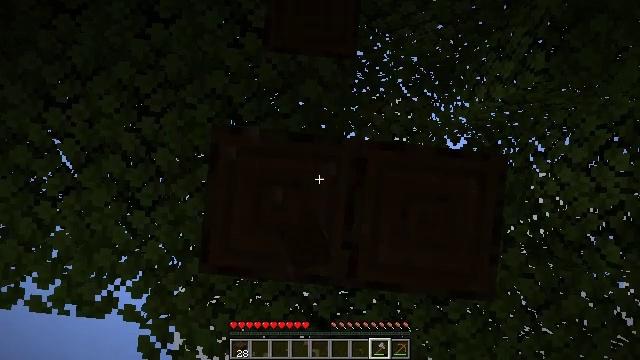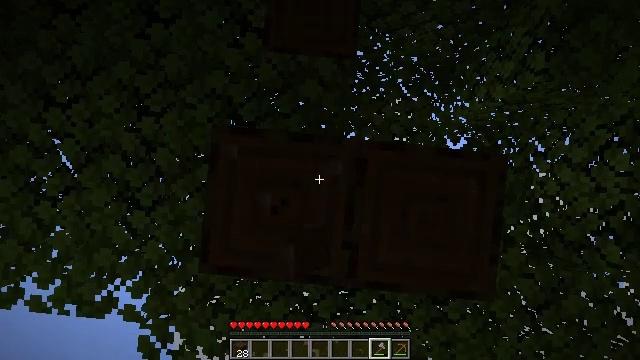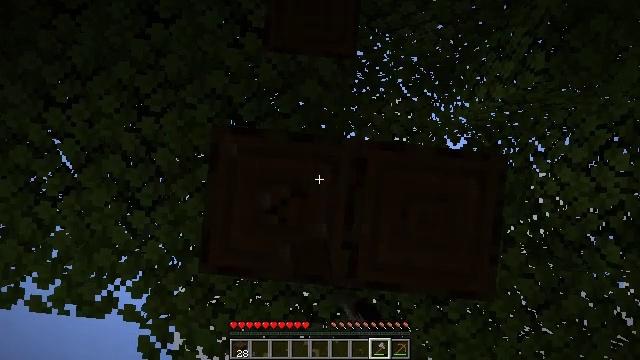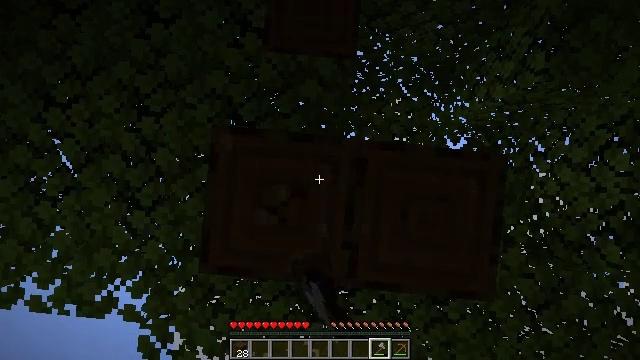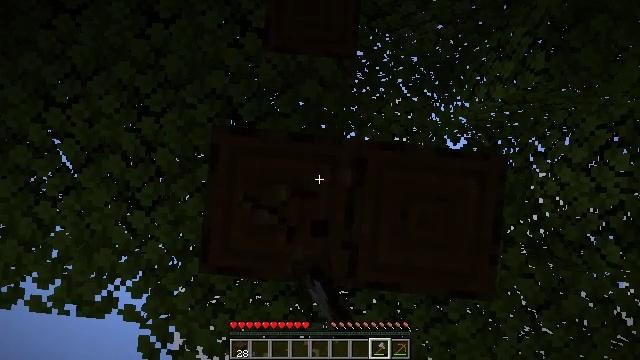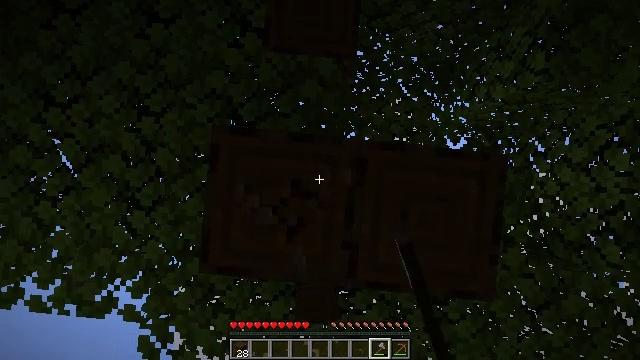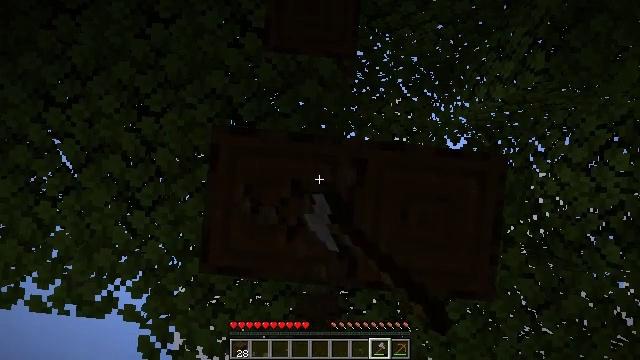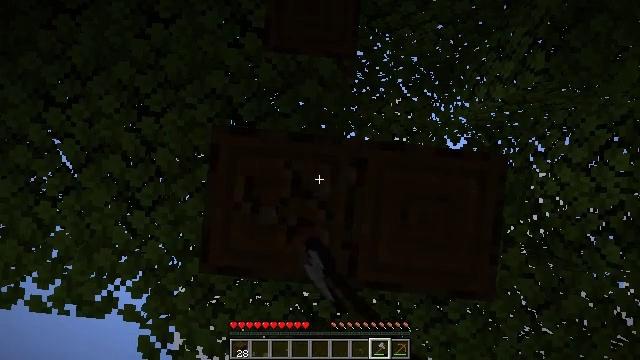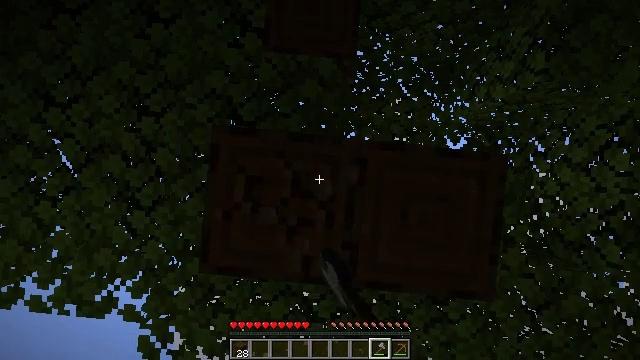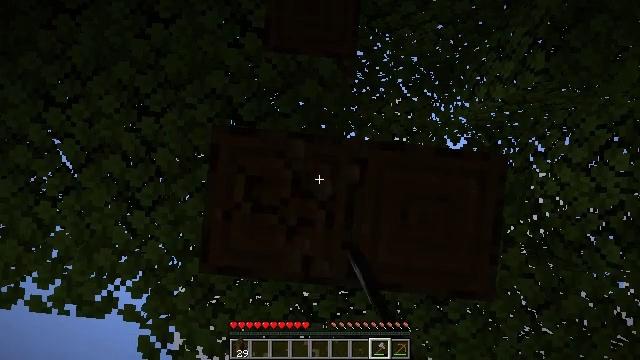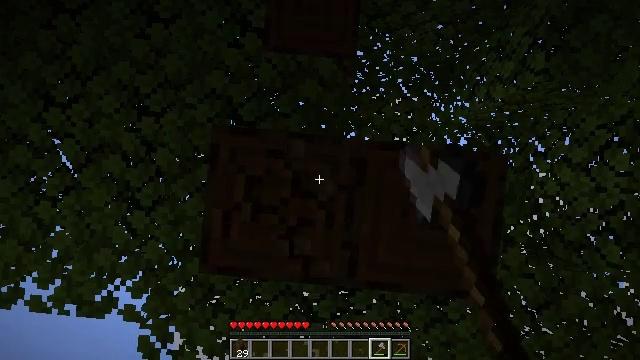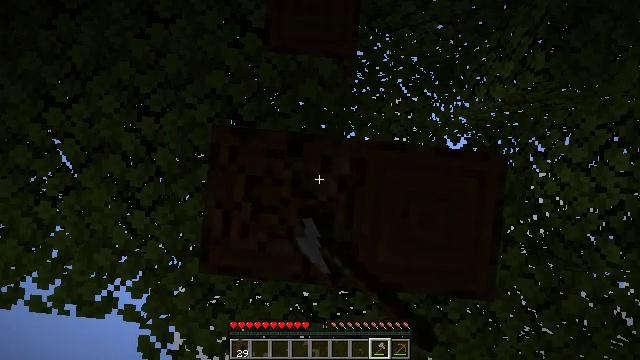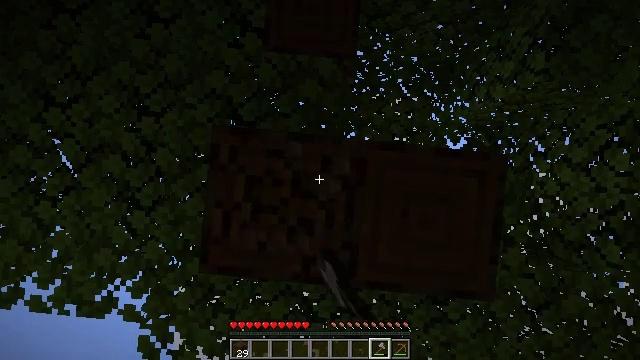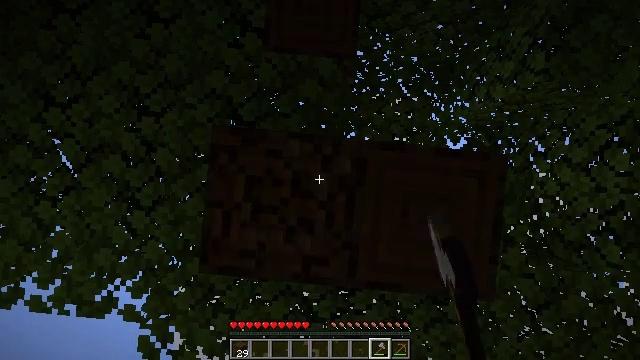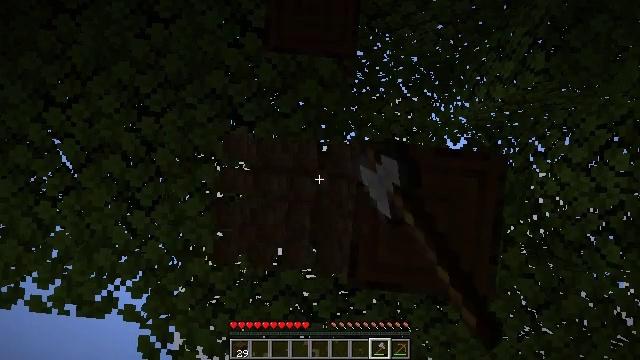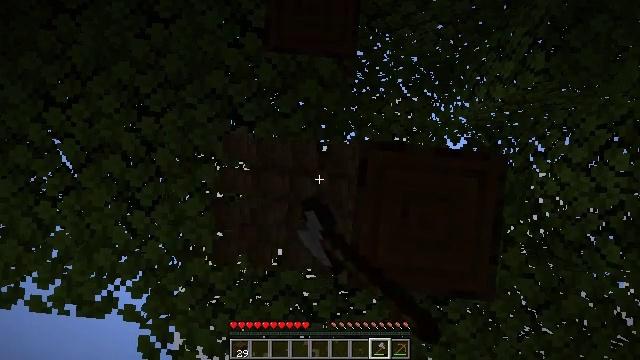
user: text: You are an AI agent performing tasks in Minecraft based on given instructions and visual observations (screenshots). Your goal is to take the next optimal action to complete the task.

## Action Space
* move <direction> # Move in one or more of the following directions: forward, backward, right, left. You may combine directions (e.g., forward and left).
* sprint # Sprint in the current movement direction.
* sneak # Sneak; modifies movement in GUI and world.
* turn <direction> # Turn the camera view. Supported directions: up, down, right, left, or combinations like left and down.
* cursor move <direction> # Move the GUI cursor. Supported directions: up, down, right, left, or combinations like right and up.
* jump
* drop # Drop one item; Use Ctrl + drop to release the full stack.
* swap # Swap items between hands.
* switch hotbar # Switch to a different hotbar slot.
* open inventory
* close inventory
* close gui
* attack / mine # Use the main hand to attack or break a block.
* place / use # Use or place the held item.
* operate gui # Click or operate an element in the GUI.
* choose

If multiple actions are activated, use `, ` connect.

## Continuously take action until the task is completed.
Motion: motion action
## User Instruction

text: Harvest dark oak log for resources.
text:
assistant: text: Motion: sneak, attack / mine
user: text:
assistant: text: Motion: sneak, attack / mine
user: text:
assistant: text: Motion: sneak, attack / mine
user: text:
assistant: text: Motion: sneak, attack / mine
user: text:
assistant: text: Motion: sneak, attack / mine
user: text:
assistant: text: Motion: sneak, attack / mine
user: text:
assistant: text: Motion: sneak, attack / mine
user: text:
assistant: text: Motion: sneak, attack / mine
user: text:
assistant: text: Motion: sneak, attack / mine
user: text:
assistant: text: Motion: sneak, attack / mine
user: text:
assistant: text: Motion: sneak, attack / mine
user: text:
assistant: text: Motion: sneak, attack / mine
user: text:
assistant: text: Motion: sneak, attack / mine
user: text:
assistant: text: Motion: sneak, attack / mine
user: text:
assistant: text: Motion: sneak, attack / mine
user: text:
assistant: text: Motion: sneak, attack / mine
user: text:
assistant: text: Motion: sneak, attack / mine
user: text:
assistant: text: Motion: sneak, attack / mine
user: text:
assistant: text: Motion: sneak, attack / mine
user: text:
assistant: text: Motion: sneak, attack / mine
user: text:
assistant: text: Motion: sneak, attack / mine
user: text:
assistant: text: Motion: sneak, attack / mine
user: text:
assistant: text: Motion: sneak, attack / mine
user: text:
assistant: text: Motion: sneak, attack / mine
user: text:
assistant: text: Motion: sneak, attack / mine
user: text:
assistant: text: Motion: move right, sneak, turn right, attack / mine
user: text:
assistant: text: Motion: move right, sneak, attack / mine
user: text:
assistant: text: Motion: move right, sneak, attack / mine
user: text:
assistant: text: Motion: move right, sneak, attack / mine
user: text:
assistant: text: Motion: sneak, turn left, attack / mine